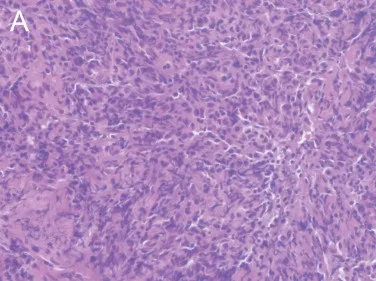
Histological images of the nasopharyngeal lesion. (A) Hematoxylin and eosin staining of primary nasopharyngectomy specimens demonstrated non-keratinizing undifferentiated carcinoma of the nasopharynx. Magnifications:. X400.
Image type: pathology (h&e)